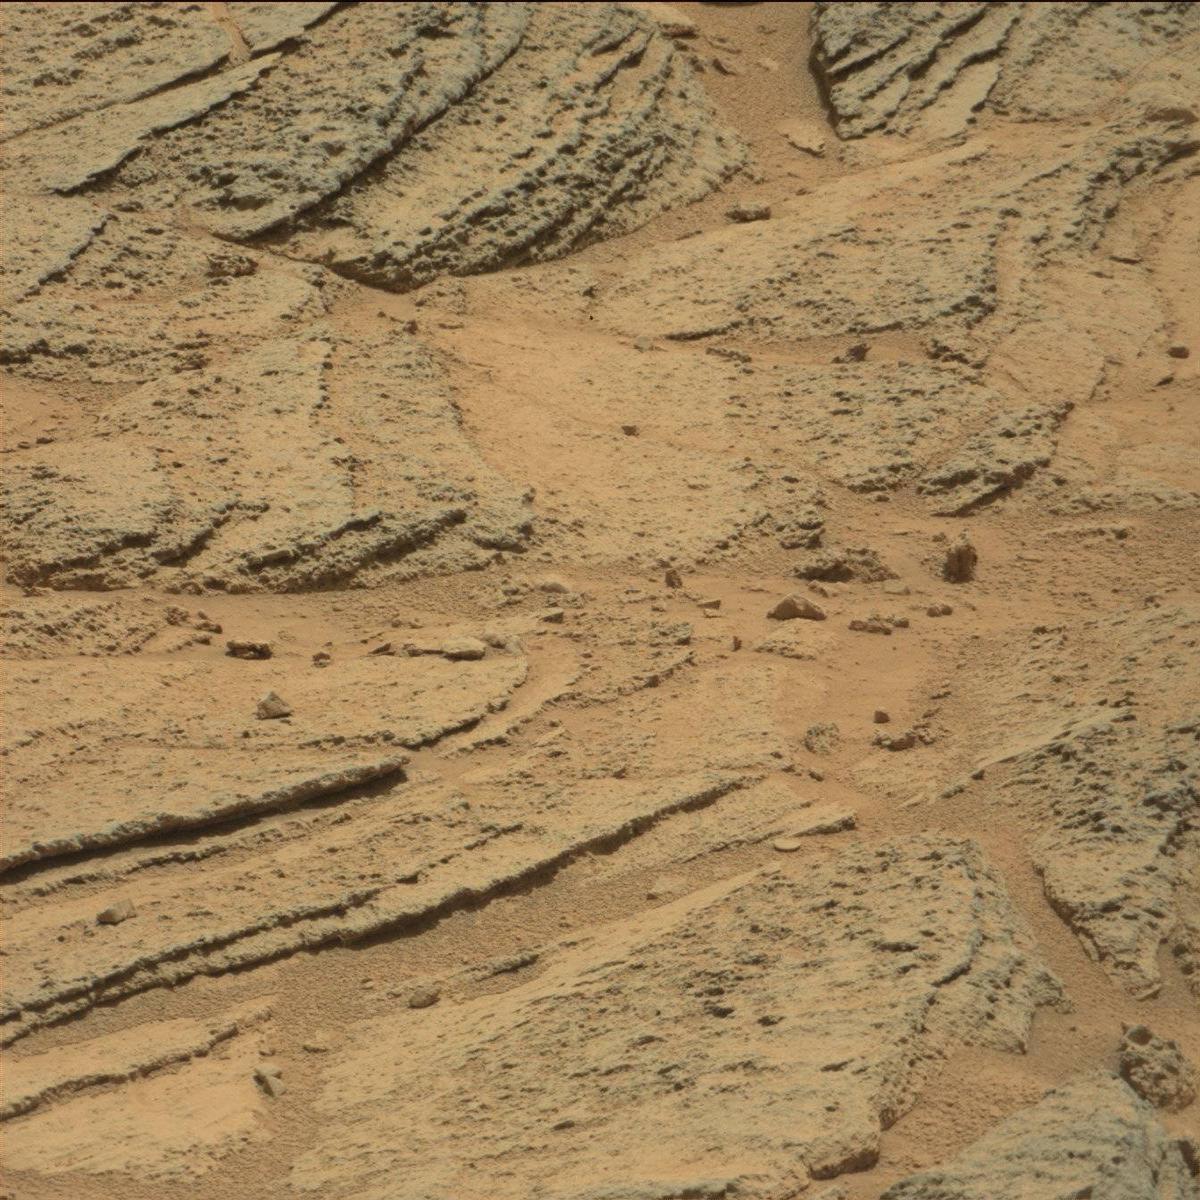
Terrain classes present: Bedrock, Sand / Soil